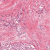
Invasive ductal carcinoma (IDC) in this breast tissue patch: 0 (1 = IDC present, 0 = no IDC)